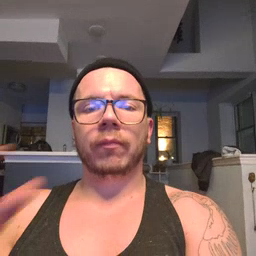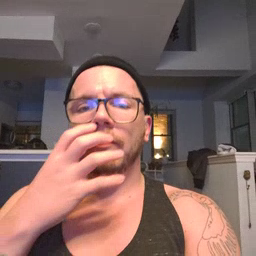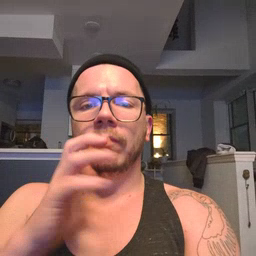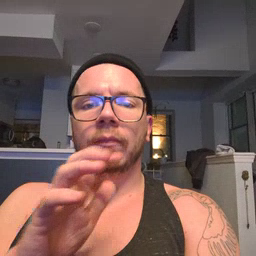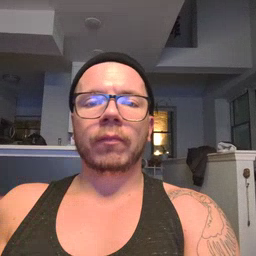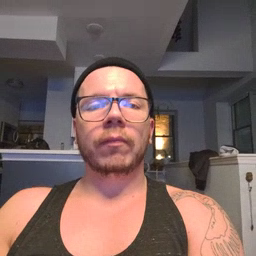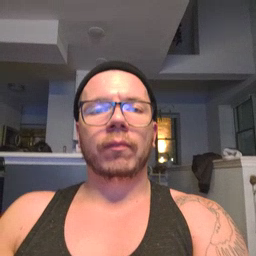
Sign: hot